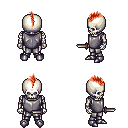
a pixel art fantasy rpg character, male body template, skeleton, steel chest armor, metal pants, red mohawk hairstyle, metal boots, dagger, four views (front, back, left, right), 2x2 character sprite sheet, small pixel art, hard edges, no anti-aliasing